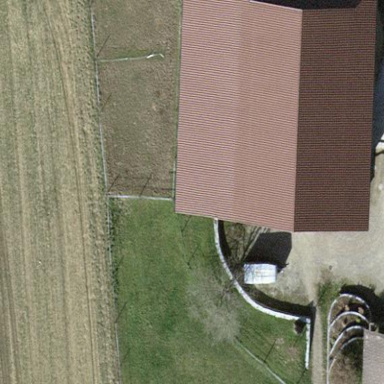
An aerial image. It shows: Farm auxiliary building with gabled roof.